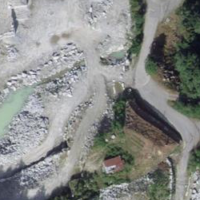
EUNIS habitat code: 56
Species observed at this site:
Corvus corone
Anthus trivialis
Turdus philomelos
Sylvia borin
Emberiza citrinella
Dendrocopos major
Prunella modularis
Turdus viscivorus
Aegithalos caudatus
Buteo buteo
Sylvia atricapilla
Spinus spinus
Hippolais polyglotta
Muscicapa striata
Poecile palustris
Pernis apivorus
Phylloscopus collybita
Luscinia megarhynchos
Hippolais icterina
Cuculus canorus
Erithacus rubecula
Phoenicurus ochruros
Sitta europaea
Garrulus glandarius
Phoenicurus phoenicurus
Passer italiae
Falco tinnunculus
Picus viridis
Corvus corax
Motacilla cinerea
Cyanistes caeruleus
Monticola solitarius
Linaria cannabina
Troglodytes troglodytes
Fringilla coelebs
Passer domesticus
Ptyonoprogne rupestris
Carduelis carduelis
Columba palumbus
Turdus merula
Emberiza cia
Locustella naevia
Parus major
Hirundo rustica
Motacilla alba
Delichon urbicum